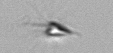
Label: Calciopappus